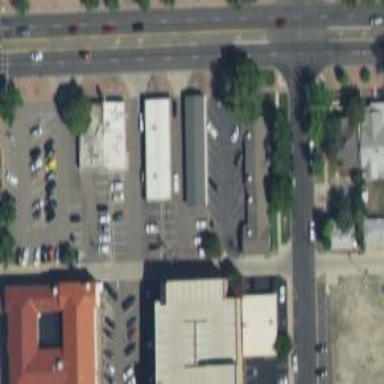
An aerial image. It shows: Parking space.